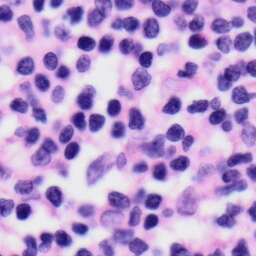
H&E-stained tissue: Skin